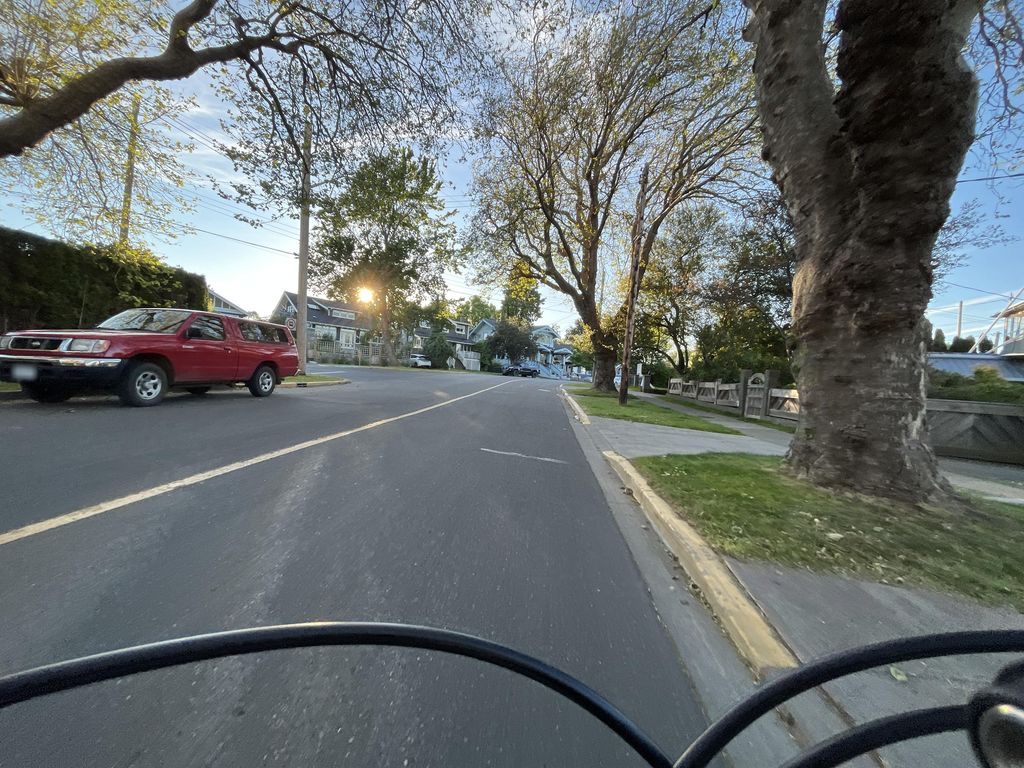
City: victoria